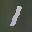
Label: 1